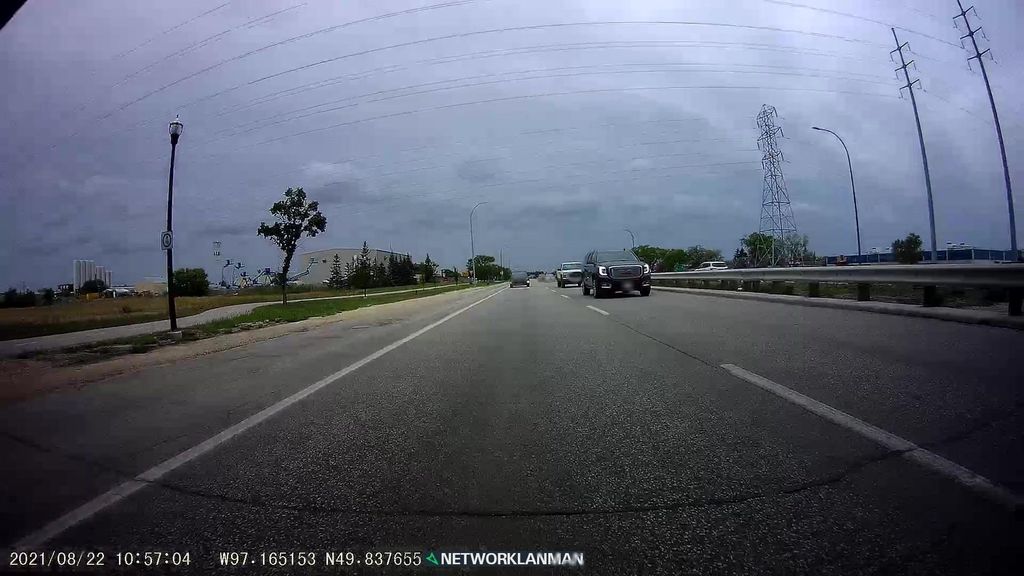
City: winnipeg